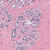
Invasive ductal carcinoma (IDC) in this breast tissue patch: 0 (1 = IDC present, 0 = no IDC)